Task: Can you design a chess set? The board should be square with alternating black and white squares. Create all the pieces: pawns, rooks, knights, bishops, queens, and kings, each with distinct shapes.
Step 1974:
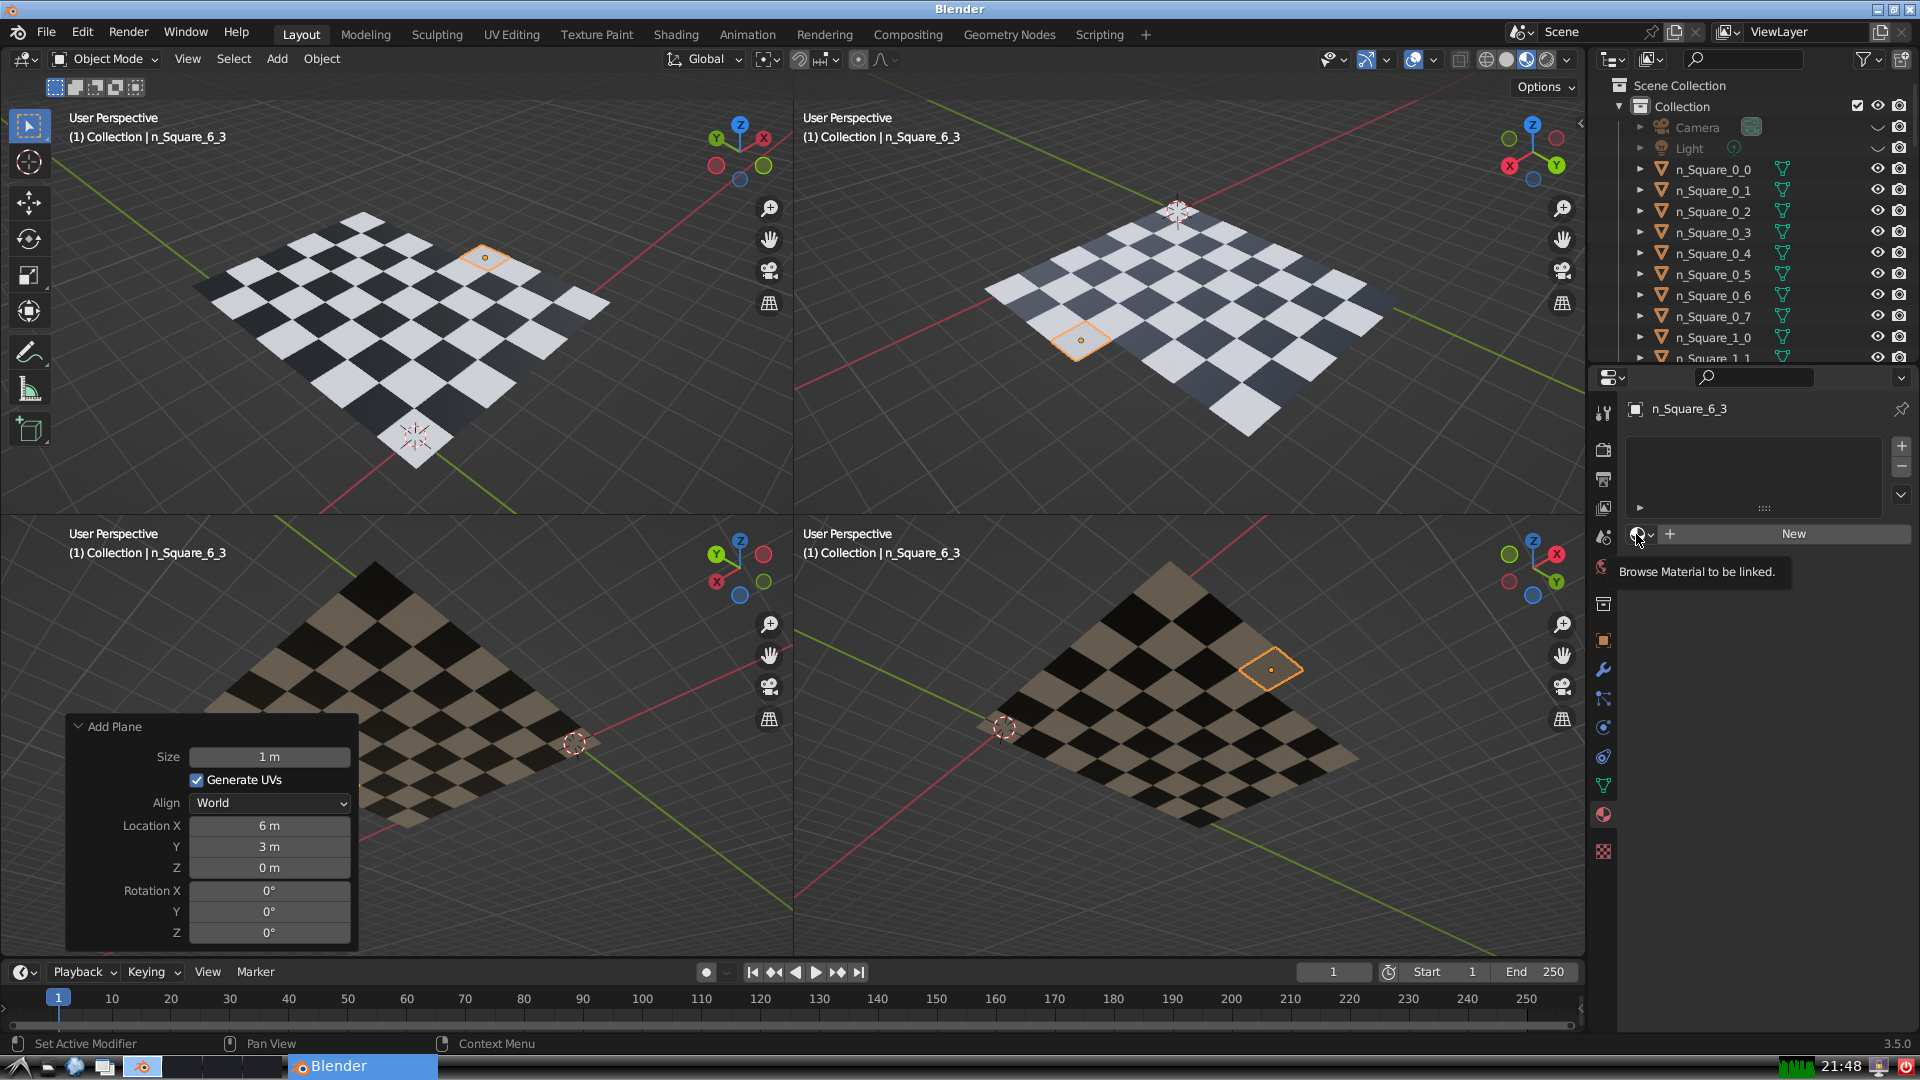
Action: click: no